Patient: sex F, age 58
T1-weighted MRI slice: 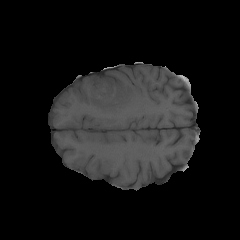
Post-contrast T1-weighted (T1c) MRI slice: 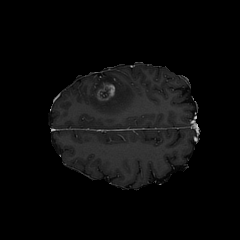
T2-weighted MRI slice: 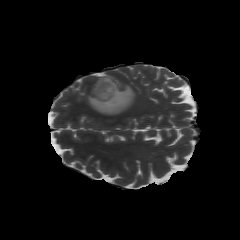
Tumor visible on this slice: yes
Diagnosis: Glioblastoma, IDH-wildtype
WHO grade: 4